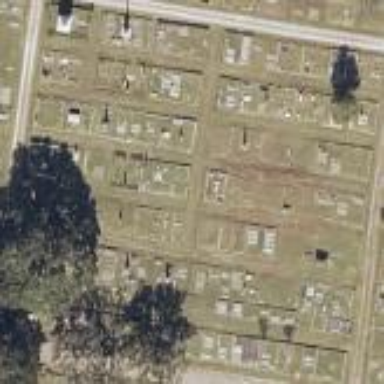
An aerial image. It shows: Sector within cemetery.